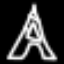
Label: The Eiffel Tower